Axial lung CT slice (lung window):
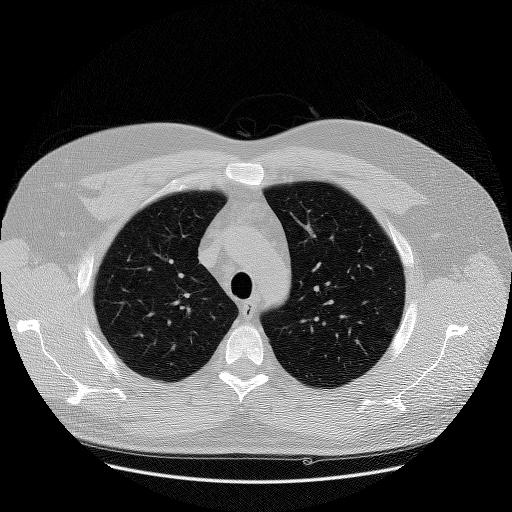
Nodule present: no